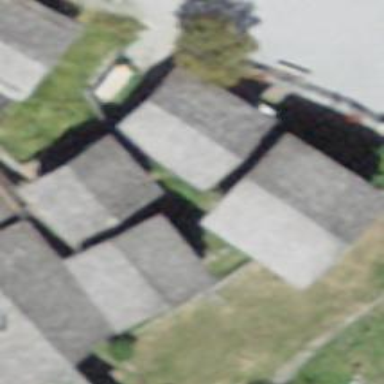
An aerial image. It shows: Building with tile roof.